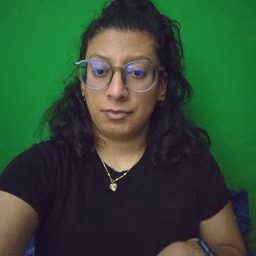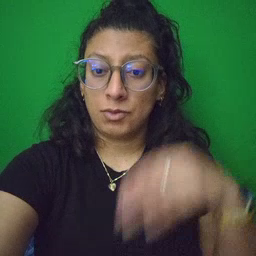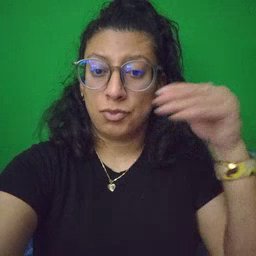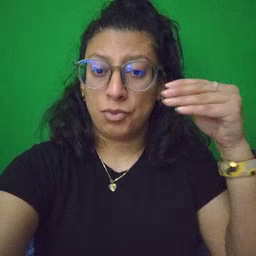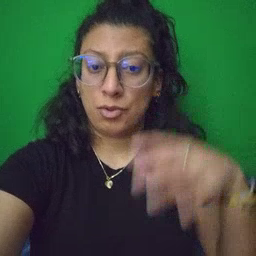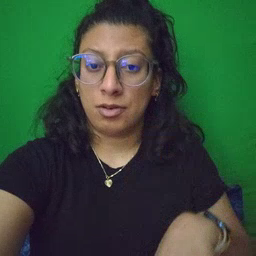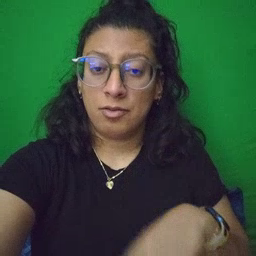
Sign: store